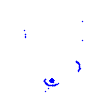
Particle: electron